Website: apple-inc
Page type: customer-info-address
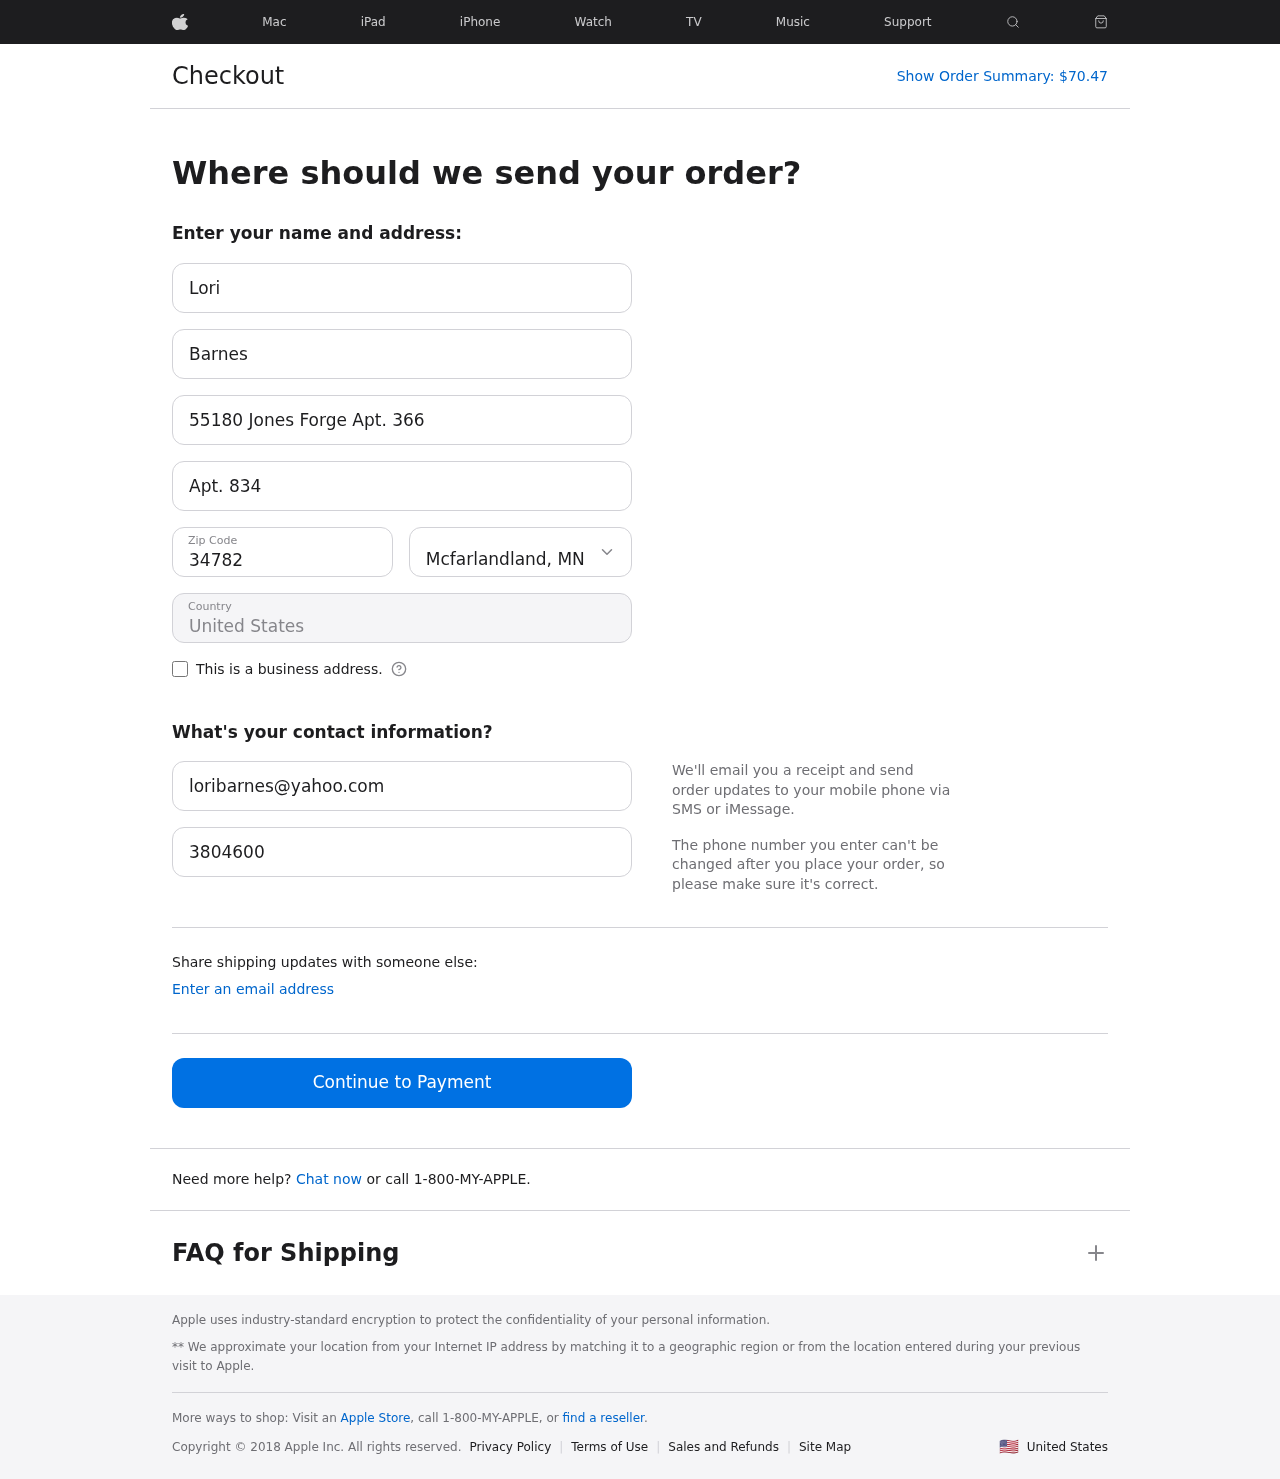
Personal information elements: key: PII_CITY_STATE
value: Mcfarlandland, MN
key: PII_COUNTRY
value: United States
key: PII_EMAIL
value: loribarnes@yahoo.com
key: PII_FIRSTNAME
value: Lori
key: PII_LASTNAME
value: Barnes
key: PII_PHONE
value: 3804600813
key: PII_POSTCODE
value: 34782
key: PII_STREET
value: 55180 Jones Forge Apt. 366
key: PII_STREET2
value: Apt. 834
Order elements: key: ORDER_TOTAL
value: $70.47